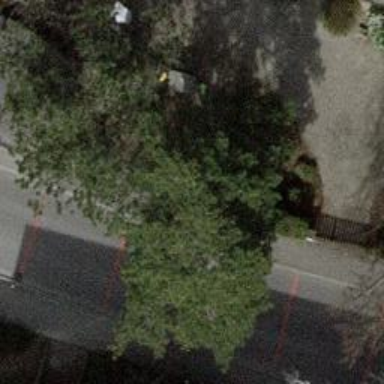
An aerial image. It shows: Evergreen tree with needle-leaved leaves.